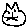
Label: cat